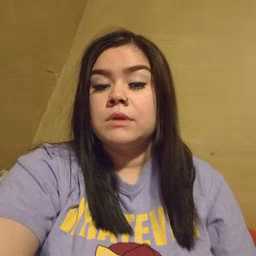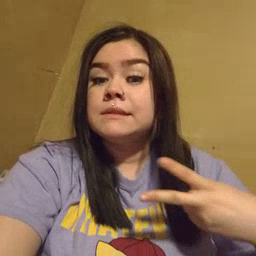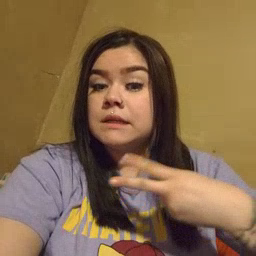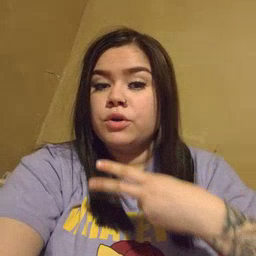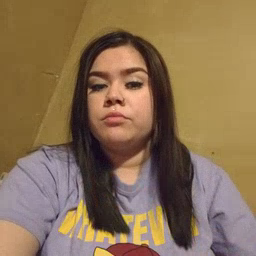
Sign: scissors